Interaction volume radius: 5 \u00c5
Interaction volume height: 25 \u00c5
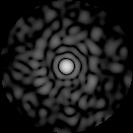
Disorder parameter: 0.8225